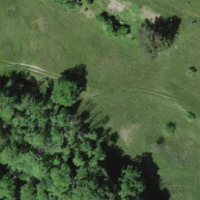
EUNIS habitat code: 24
Species observed at this site:
Metzgeria furcata
Lonicera acuminata